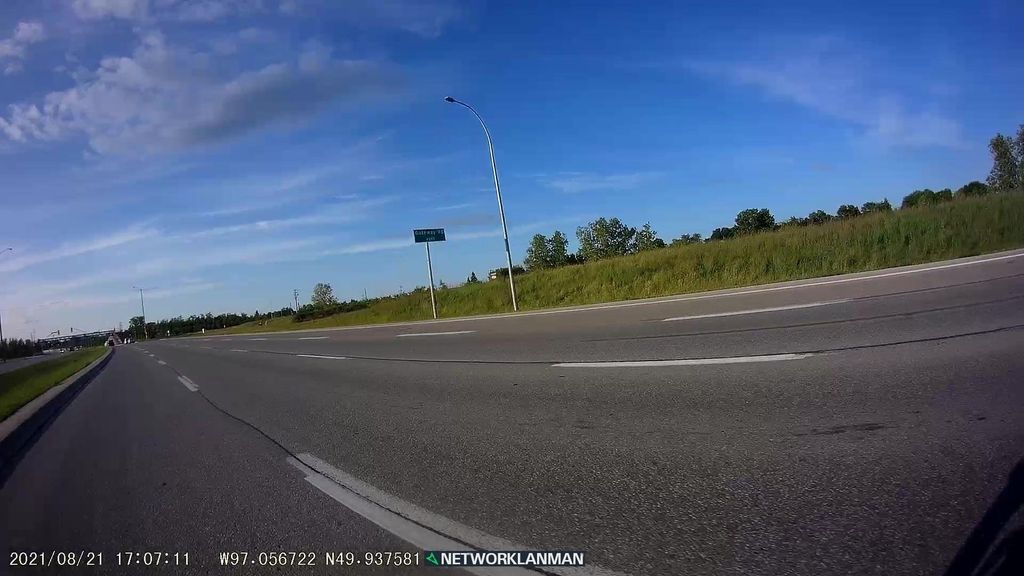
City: winnipeg